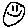
Label: smiley face